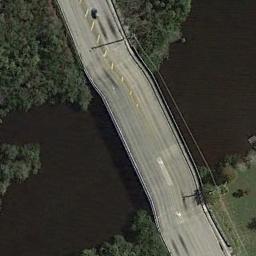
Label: bridge